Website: apple
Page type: customer-info-address
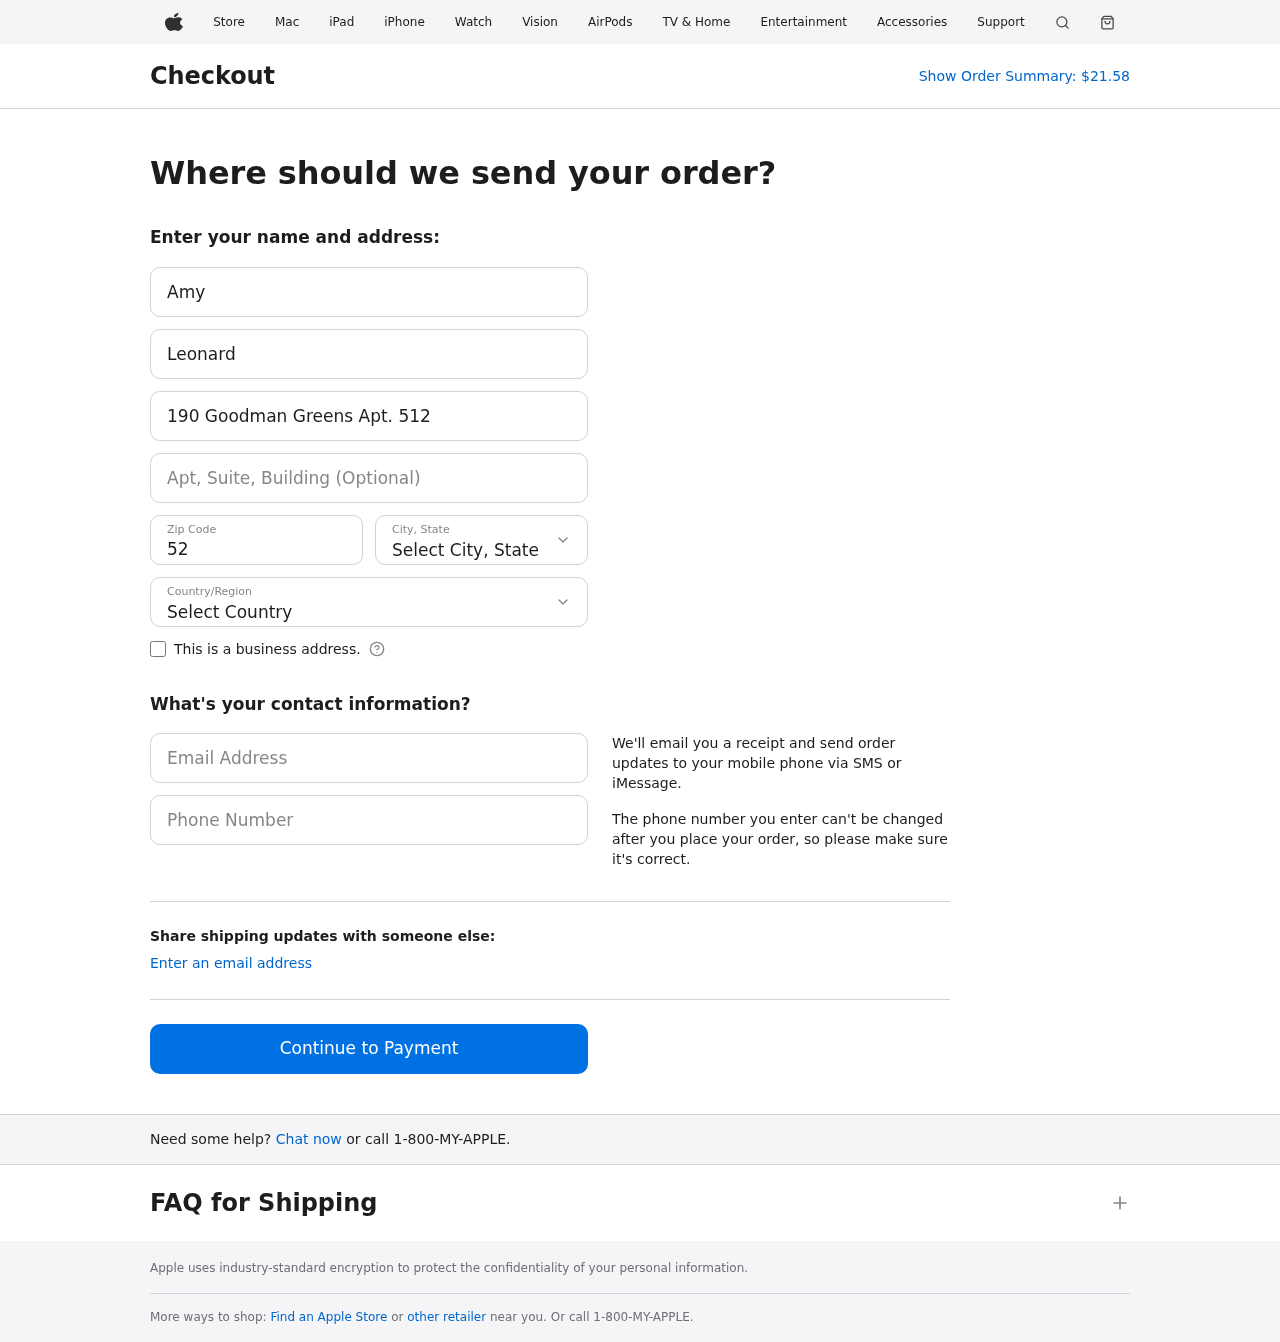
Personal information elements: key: PII_CITY_STATE
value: Stacyfort, TN
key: PII_COUNTRY
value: United States
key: PII_EMAIL
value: amy_leonard@gmail.com
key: PII_FIRSTNAME
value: Amy
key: PII_LASTNAME
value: Leonard
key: PII_PHONE
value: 6598659164
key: PII_POSTCODE
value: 52410
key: PII_STREET
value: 190 Goodman Greens Apt. 512
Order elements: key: ORDER_TOTAL
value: $21.58